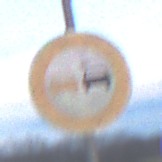
Verkehrszeichen: Ueberholverbot
Umgebung: Outdoor, Nature
Tageszeit: SunriseSunset
Wetter: PartlyCloudy
Licht: Natural
Jahreszeit: NotSpecified
Kontrast: LowContrast